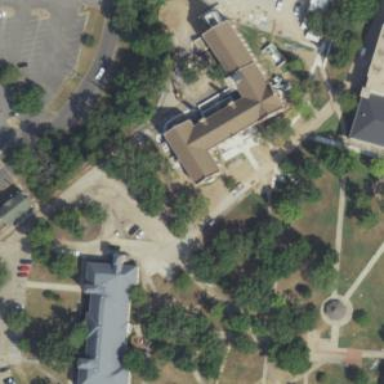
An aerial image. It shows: University building.